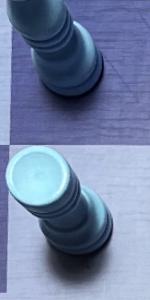
Label: Rook_White